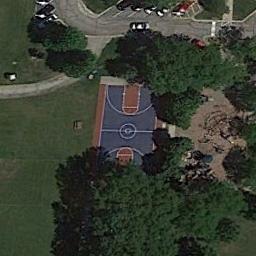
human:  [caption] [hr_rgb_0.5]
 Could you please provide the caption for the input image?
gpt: A basketball court is under the cover of some trees, Next to a road with some cars parking on .

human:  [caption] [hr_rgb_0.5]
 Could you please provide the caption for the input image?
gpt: A basketball court surrounded by some trees and the open area beside .

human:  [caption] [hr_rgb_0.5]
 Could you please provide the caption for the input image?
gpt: Several cars are on the road beside the basketball court .

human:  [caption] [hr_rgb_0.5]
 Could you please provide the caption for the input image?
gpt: A basketball court is between some trees and grass with a road pass by .

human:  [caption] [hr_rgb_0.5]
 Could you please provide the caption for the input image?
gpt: The basketball court is surrounded by trees .